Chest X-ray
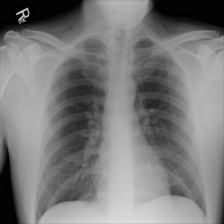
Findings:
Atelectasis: negative
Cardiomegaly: negative
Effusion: negative
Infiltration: negative
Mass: negative
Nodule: negative
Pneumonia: negative
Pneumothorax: negative
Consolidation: negative
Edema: negative
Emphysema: negative
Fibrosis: negative
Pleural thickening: negative
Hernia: negative